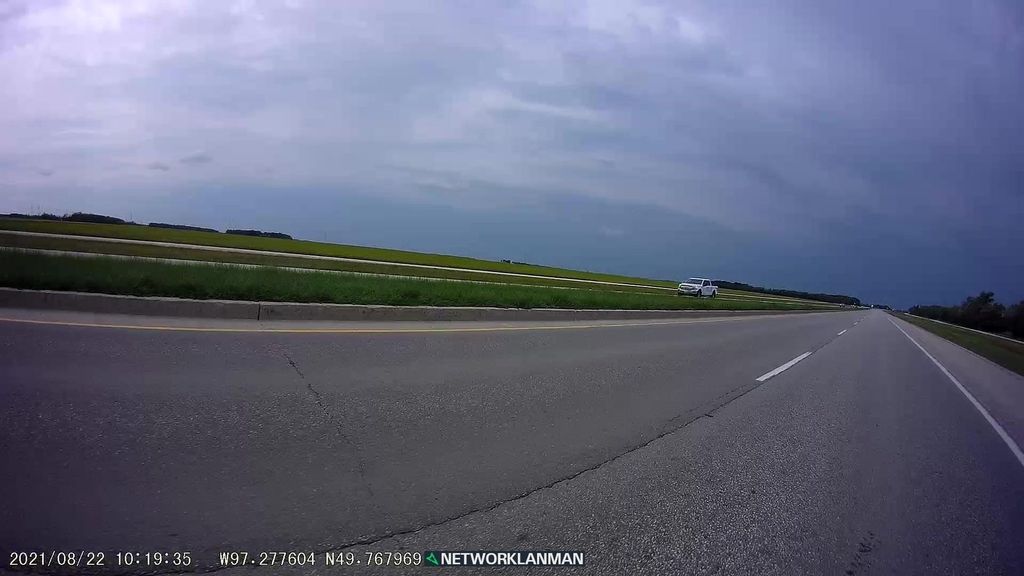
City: winnipeg